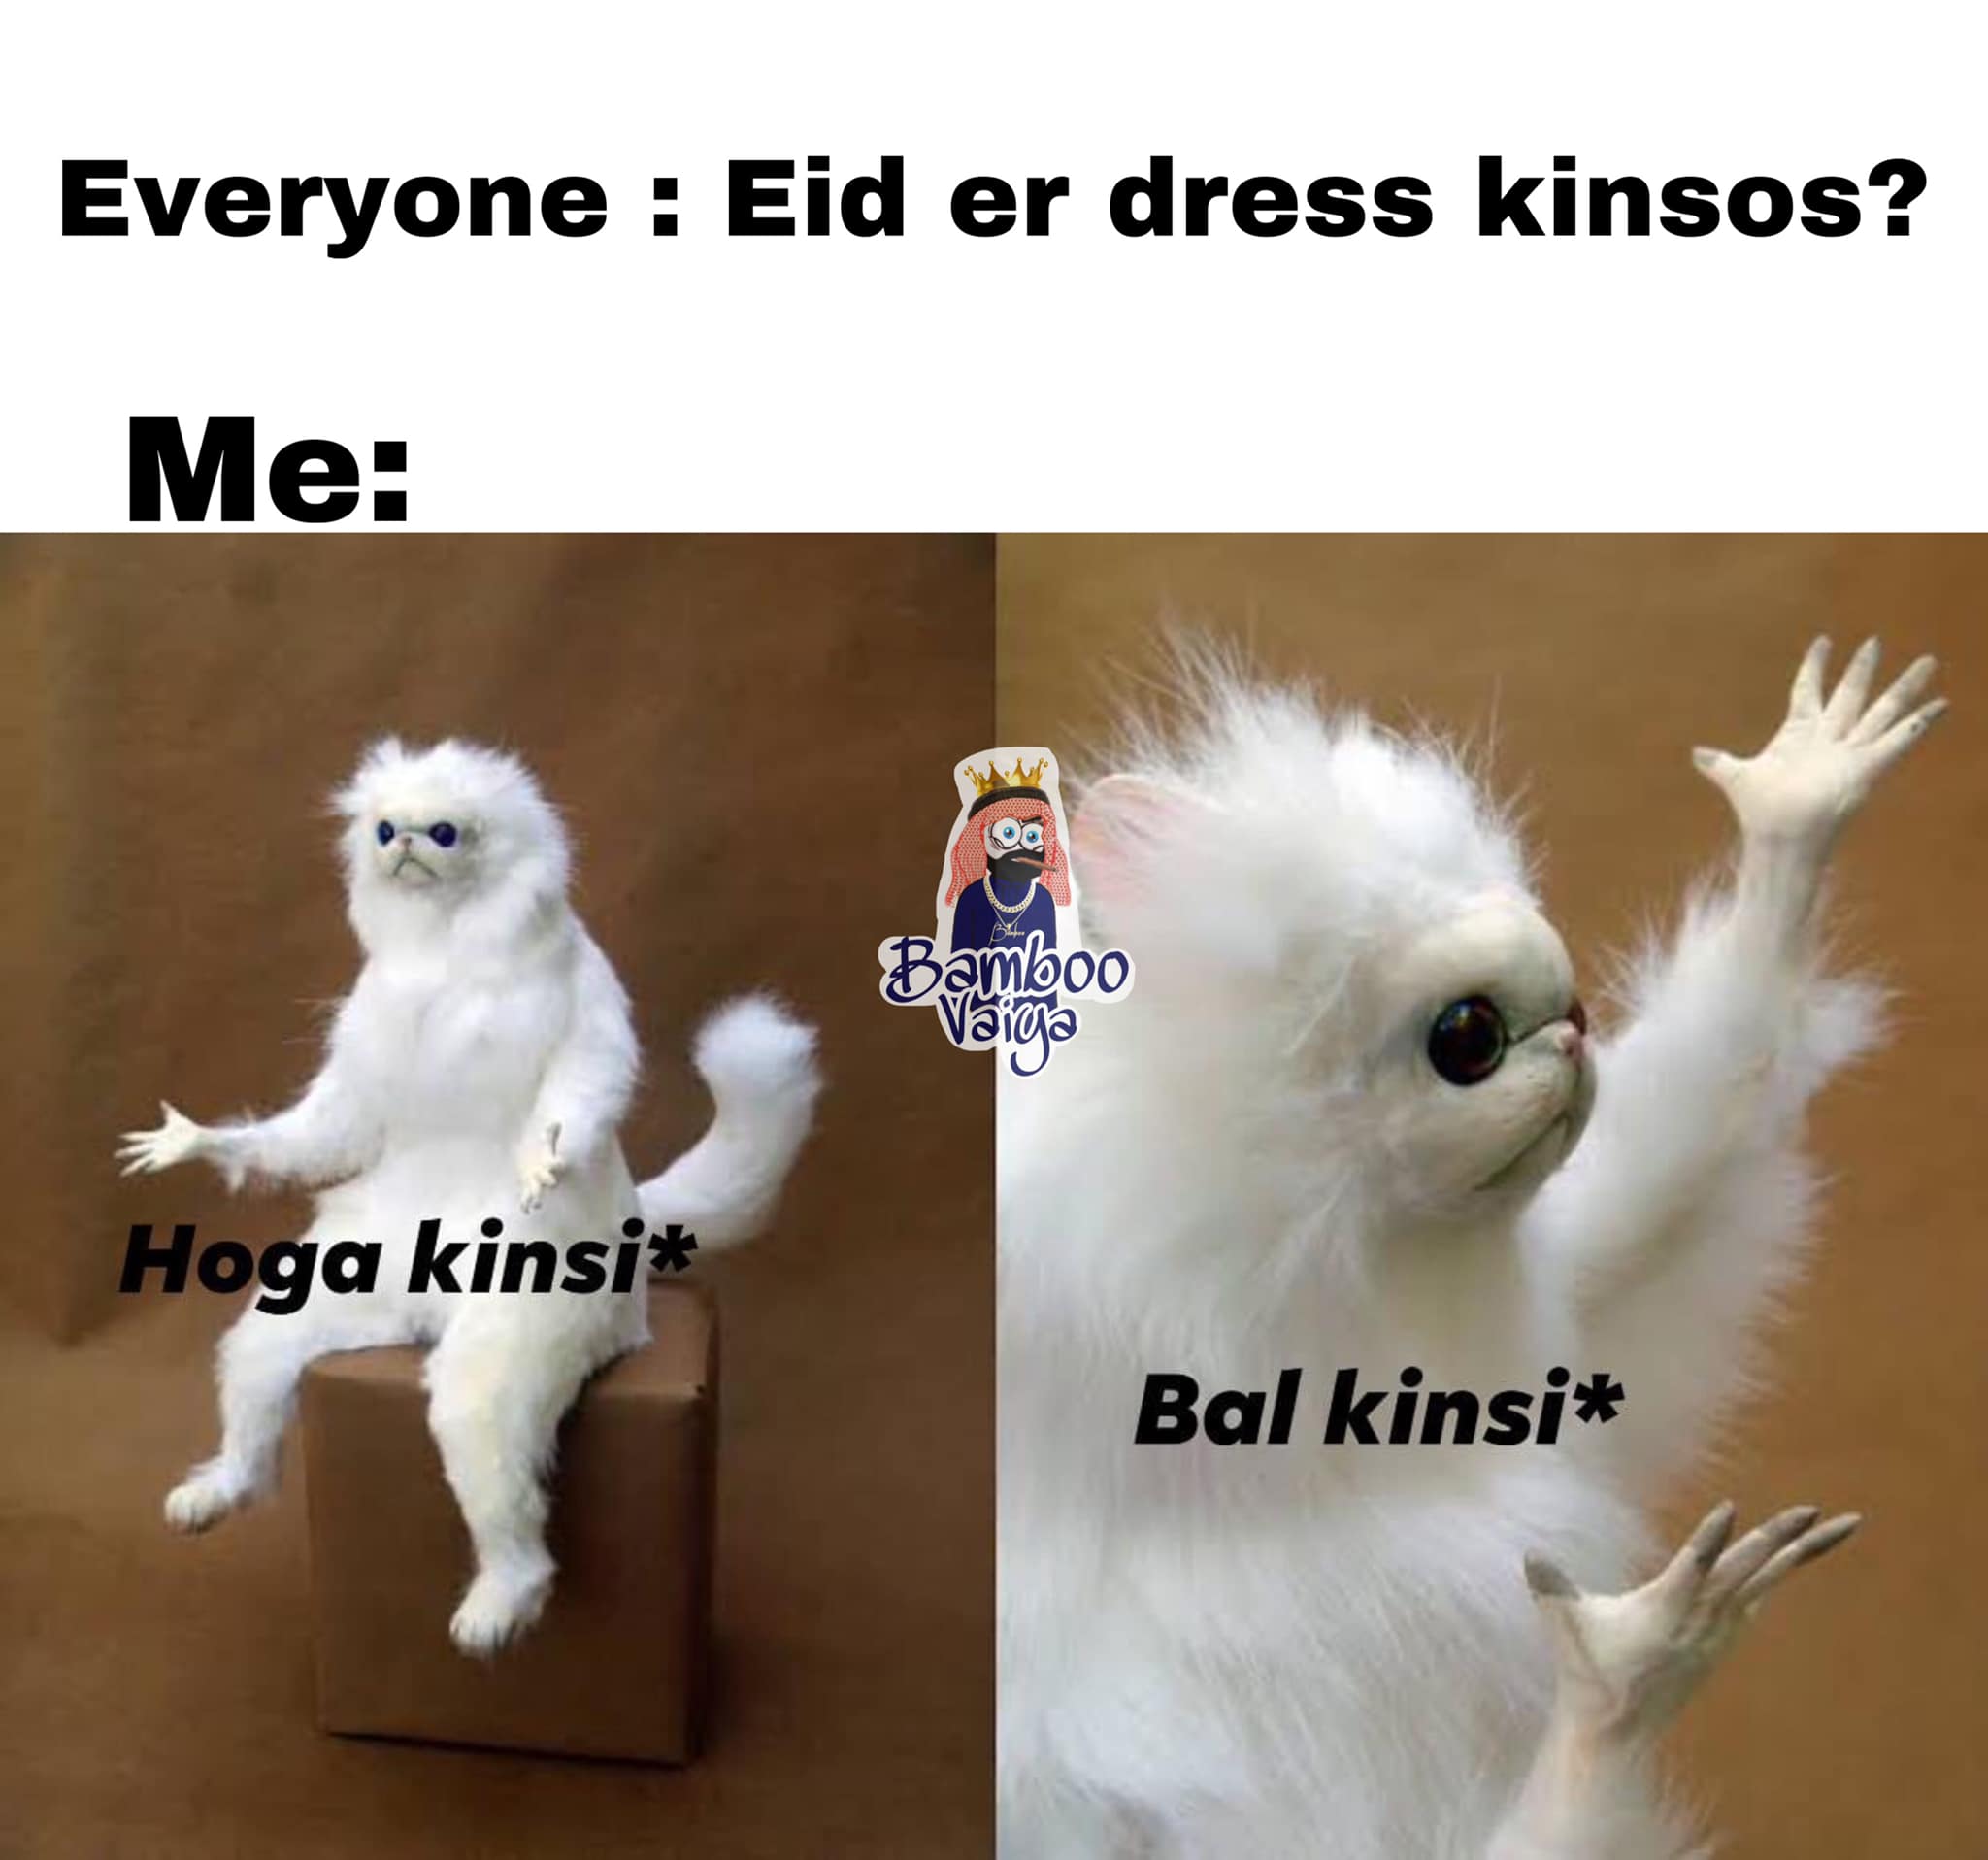
Caption: Everyone: Eid er dress kinsos ?   Me: Hoga kinsi*    Bal kinsi*
Label: non-hate